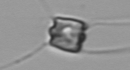
Label: Chaetoceros_didymus